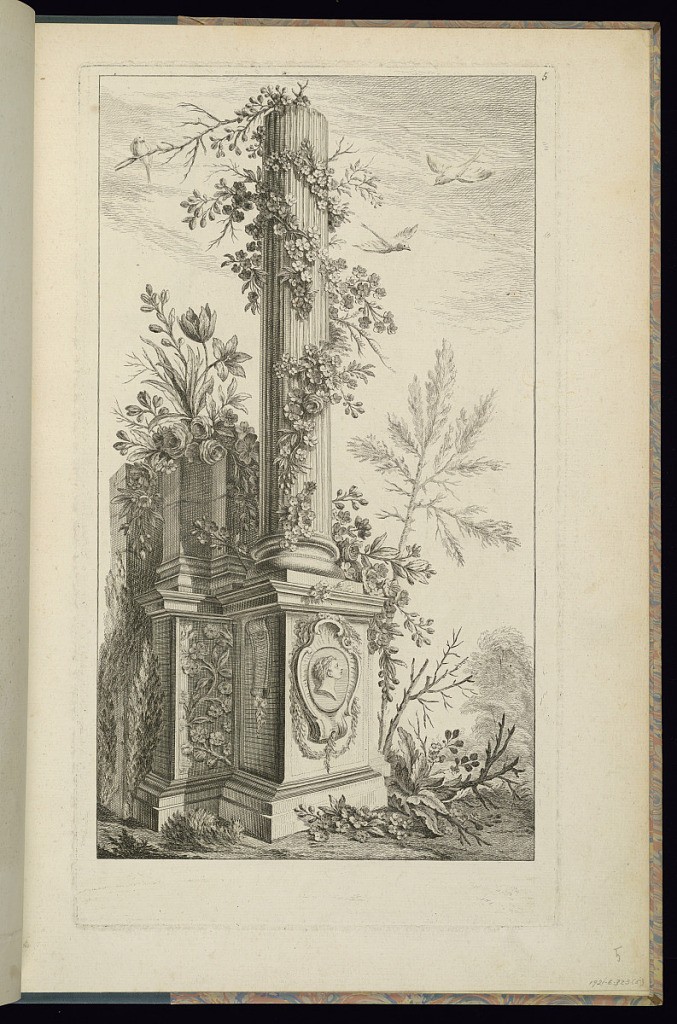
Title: Design for a Fantastical Landscape with a Column
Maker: Maurice Jacques, French, ca. 1712–1784
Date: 1756
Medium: Etching and engraving on laid paper
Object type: Print
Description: A design for a fantastical landscape from a suite of six. In the foreground a part of a building in ruin with a broken fluted column on a plinth decorated with a cartouche and profile portrait. The ruins are overgrown with flowers and leaves. In the background trees, clouds, and birds. The plate is numbered.